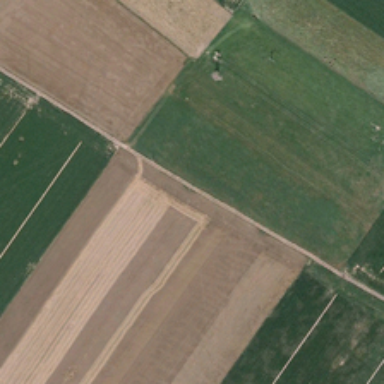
A road was built around the farm .